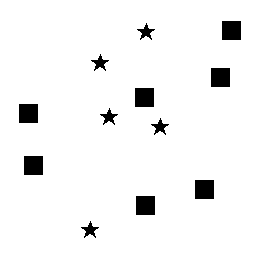
Squares: 7
Triangles: 0
Stars: 5
Total shapes: 12